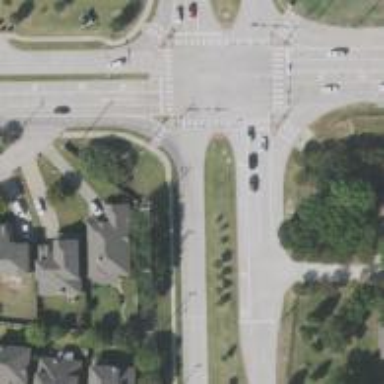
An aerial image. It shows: Footway crossing.